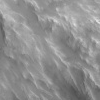
Atmospheric dust classification: not_dusty